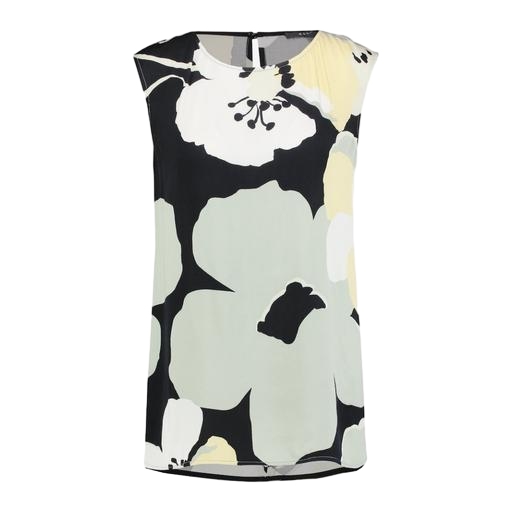
black floral-print sleeveless top, black sleeveless floral-print shirt, floral sleeveless, white background